Field crop: maize
Growth stage: 2
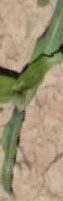
Species: maize